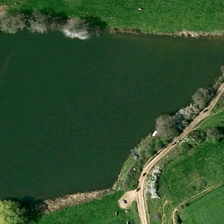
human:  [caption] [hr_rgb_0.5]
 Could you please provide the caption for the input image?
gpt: several green trees and meadows are around an almost triangular green pond .

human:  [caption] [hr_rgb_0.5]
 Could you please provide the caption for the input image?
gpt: several green trees and meadows are around an almost triangular green pond .

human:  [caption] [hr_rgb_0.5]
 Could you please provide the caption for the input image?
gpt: several green trees and meadows are around an almost triangular green pond .

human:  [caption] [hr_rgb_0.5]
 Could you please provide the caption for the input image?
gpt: several green trees and meadows are around an almost triangular green pond .

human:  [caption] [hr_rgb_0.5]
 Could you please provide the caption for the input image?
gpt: several green trees and meadows are around an almost triangular green pond .